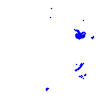
Particle: electron